Question: So my question, as stated (sort of) in the title, is about the behaviour in some respects of the Javafx (namely 2.2) Popup. Most of the time, you get a popup, and you give it a window to act as it's parent, you give it some scene, and it tends to act relatively independently.
This is all fine, however, in my case, I needed a popup that would anchor itself to a particular stage (window), at a particular location, when an event happened. That popup would then, in turn, disappear when the window disappeared (minimize, off screen, whatever), moved when it would, and in all essence and functionality, be a physical extension of the window, just with a custom shape.
Now of course, there are a lot of nuances with that, and everything for the most part, works great. The only thing I can't seem to figure out is that normally in a platform like Windows 7 64 bit, say. You open two programs, alright. Then if the programs are overlapping a little bit, whichever has focus gets to have the entire program displayed, whereas the other one gives the impression of being 'behind' the other window. (Whether or not windows actually renders application graphics 'behind' a window when another has focus on the same spot, I'm not sure.). Normally, javafx also supports this functionality just fine. But for some reason, The Popup class in javafx (see docs <URL>:
'''
Popup myPop = new Popup();
//************************Popup Property Setter**************************
//&&&&&&&&&&&&&&&&&&&&&&&&&&&&&&&&&&&&&&&&&&&&&&&&&&&&&&&&&&&&&&&&&&&&&&&
myPop.setWidth(width);
myPop.setHeight(initialHeight);
myPop.setAutoHide(false);
myPop.setAutoFix(false);
myPop.setHideOnEscape(false);
myPop.setX(xLocation);
myPop.setY(yLocation);
//&&&&&&&&&&&&&&&&&&&&&&&&&&&&&&&&&&&&&&&&&&&&&&&&&&&&&&&&&&&&&&&&&&&&&&&
//**********************end of Popup Properties**************************
myPop.getContent().add(main_anchor);
myPop.show(FileChooserWindow.get_stage());
'''
main anchor has some various components i include inside of the 'myPop' popup, and FileChooserWindow is a non-null parent window that will be open at the time of this method calling without exception.
Here is a screenshot as well of the behaviour I'm referring to. Notice the highlighted text in the pdf, that is where my cursor currently has focus. Also, the window that the popup is anchored to can be seen in the back of the pdf poking out from the left.
Any help you guys can give would be much appreciated. I really hope I don't have to check for active processes and their location relative to the popup, that's getting dangerously close to my knowledge border, and sounds like a total PITA.
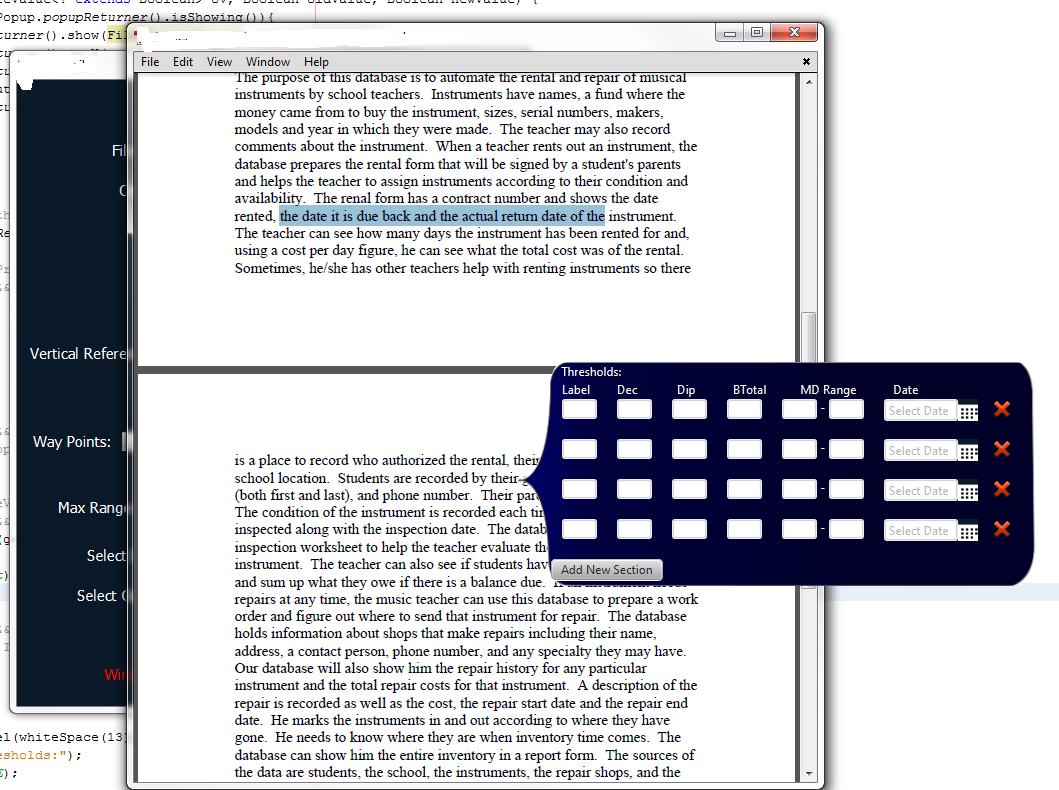
Answer: So, after toying with this for a few more days, I have a rough workaround, although it is a hack in the full meaning of the term.
Although the popup behaviour is still mystifying me, I can simulate a fix in this behaviour by adding a changeListener to the stage to which it is attached (since I didn't want the popup to close if it's parent window had focus, only if anything BUT the popup and it's parent got focus).
See code as follows:
'''
FileChooserWindow.get_stage().focusedProperty().addListener(new ChangeListener<Boolean>(){
@Override
public void changed(ObservableValue<? extends Boolean> ov, Boolean oldValue, Boolean newValue) {
if (!newValue){
if(AutogenPopup.popupReturner().focusedProperty().get()){
AutogenPopup.popupReturner().hide();
}
}else{
if(FileChooserController.refreshAutoPopup && FileChooserController.autoGen_flag){
AutogenPopup.popupReturner().show(FileChooserWindow.get_stage());
}
}
}
});
'''
never mind some of those flags that I'm checking against, they are simply some internal tools to make sure that the popup only appears when the program is in the proper state.
Now, one interesting thing to note. The 'AutogenPopup.popupReturner().focusedProperty().get()'
Seemed to be returning true when the popup's parent window LOST focus. Which is quite counter-intuitive to me, and in my opinion, is even a touch buggy. Now, this does not simulate the behaviour of a modern operating system where a window can slide in and out of focus incrementally, since the popup will just completely disappear upon it's parent window losing focus. But seeing as how my popup just displays additional text entry on the side of the main window, this is an acceptable compromise until I think of a better solution. (Perhaps the better solution is not to use a popup at all, and instead skin a window to act in a popup-y fashion).
Anyway, I hope this helps someone, maybe eventually there will be a more fine-grained way to control this popup functionality.